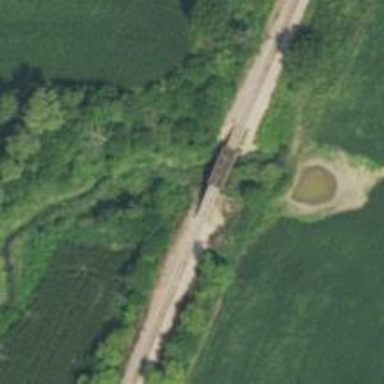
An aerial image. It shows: Bridge over railway line.